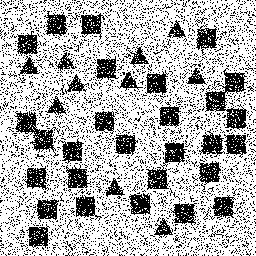
Squares: 28
Triangles: 10
Stars: 0
Total shapes: 38